Question: I'm in the process of creating a 2P Connect 4 game, but I can't seem to get the circular areas to place tokens spaced evenly.
Here's the code that initializes the positions of each circle:
'''
POINT tilePos;
for (int i = 0; i < Board::Dims::MAXX; ++i)
{
tileXY.push_back (std::vector<POINT> (Board::Dims::MAXY)); //add column
for (int j = 0; j < Board::Dims::MAXY; ++j)
{
tilePos.x = boardPixelDims.left + (i + 1./2) * (boardPixelDims.width / Board::Dims::MAXX);
tilePos.y = boardPixelDims.top + (j + 1./2) * (boardPixelDims.height / Board::Dims::MAXY);
tileXY.at (i).push_back (tilePos); //add circle in column
}
}
'''
I use a 2D vector of 'POINT's, 'tileXY', to store the positions. Recall the board is 7 circles wide by 6 circles high.
My logic is such that the first circle starts (for X) at:
'''
left + width / #circles * 0 + width / #circles / 2
'''
and increases by 'width / #circles' each time, which is easy to picture for smaller numbers of circles.
Later, I draw the circles like this:
'''
for (const std::vector<POINT> &col : _tileXY)
{
for (const POINT pos : col)
{
if (g.FillEllipse (&red, (int)(pos.x - CIRCLE_RADIUS), pos.y - CIRCLE_RADIUS, CIRCLE_RADIUS, CIRCLE_RADIUS) != Gdiplus::Status::Ok)
MessageBox (_windows.gameWindow, "FillEllipse failed.", 0, MB_SYSTEMMODAL);
}
}
'''
Those loops iterate through each element of the vector and draws each circle in red (to stand out at the moment). The int conversion is to disambiguate the function call. The first two arguments after the brush are the top-left corner, and 'CIRCLE_RADIUS' is 50.
The problem is that my board looks like this (sorry if it hurts your eyes a bit):

As you can see, the circles are too far up and left. They're also too small, but that's easily fixed. I tried changing some ints to doubles, but ultimately ended up with this being the closest I ever got to the real pattern. The expanded formula (expanding (i + 1./2)) for the positions looks the same as well.
Have I missed a small detail, or is my whole logic behind it off?
As requested, types:
'tilePos.x': POINT (the windows API one, type used is LONG)
'boardPixelDims.*': double
'Board::Dims::MAXX/MAXY': enum values (integral, contain 7 and 6 respectively)
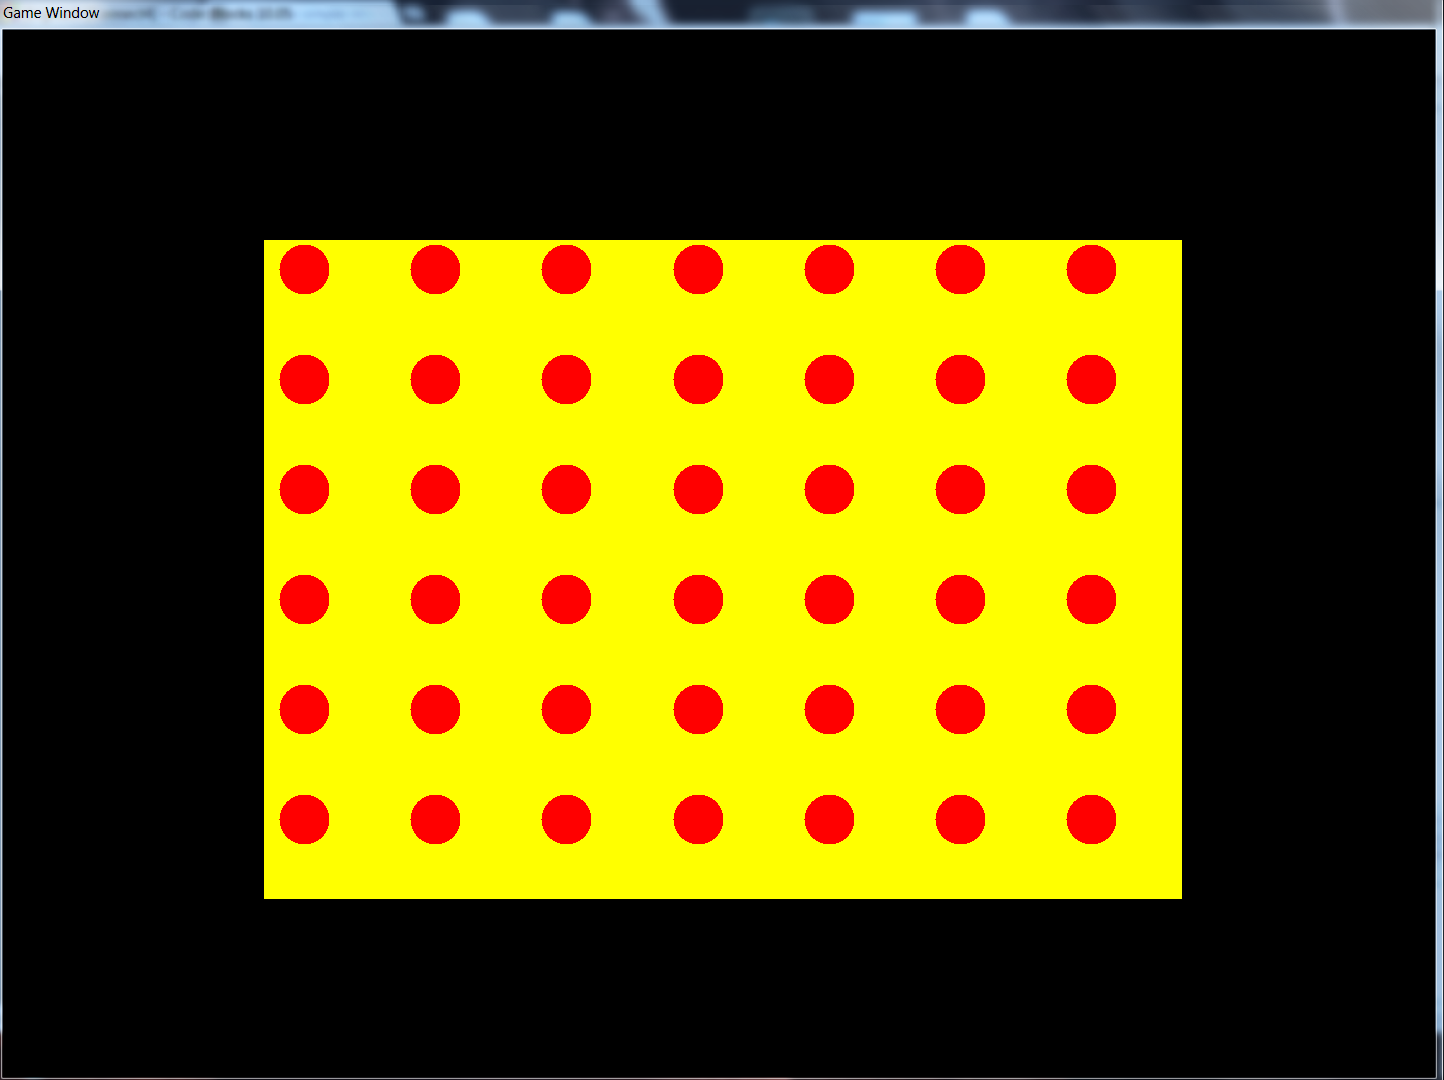
Answer: Depending on whether CIRCLE_SIZE is intended as radius or diameter, two of your parameters seem to be wrong in the FillEllipse call. If it's a diameter, then you should be setting location to 'pos.x - CIRCLE_SIZE/2' and 'pos.y - CIRCLE_SIZE/2'. If it's a radius, then the height and width paramters should each be 2*CIRCLE_SIZE rather than CIRCLE_SIZE.
Update - since you changed the variable name to CIRCLE_RADIUS, the latter solution is now obviously the correct one.